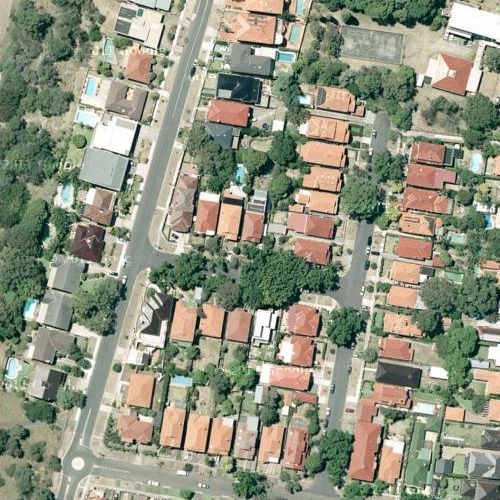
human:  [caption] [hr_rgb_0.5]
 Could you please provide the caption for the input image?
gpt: Many houses arranged in lines while roads go through this area .

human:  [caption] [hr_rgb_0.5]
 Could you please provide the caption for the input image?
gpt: A residential area with houses arranged neatly and some roads go through this area .

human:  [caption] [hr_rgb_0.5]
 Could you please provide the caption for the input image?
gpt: A residential area with houses arranged neatly while many plants on the roadside .

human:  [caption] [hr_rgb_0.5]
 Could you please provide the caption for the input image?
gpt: There are lots of houses with red and orange roofs arranged in lines .

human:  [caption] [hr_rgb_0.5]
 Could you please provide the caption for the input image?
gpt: This is a residential area with some houses arranged neatly .